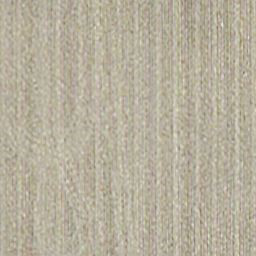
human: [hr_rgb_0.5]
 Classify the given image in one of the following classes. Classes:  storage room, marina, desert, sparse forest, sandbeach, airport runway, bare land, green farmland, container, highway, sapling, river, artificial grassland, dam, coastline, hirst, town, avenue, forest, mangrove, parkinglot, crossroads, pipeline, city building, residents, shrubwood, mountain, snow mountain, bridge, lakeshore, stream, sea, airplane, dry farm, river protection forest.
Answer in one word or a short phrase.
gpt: dry farm